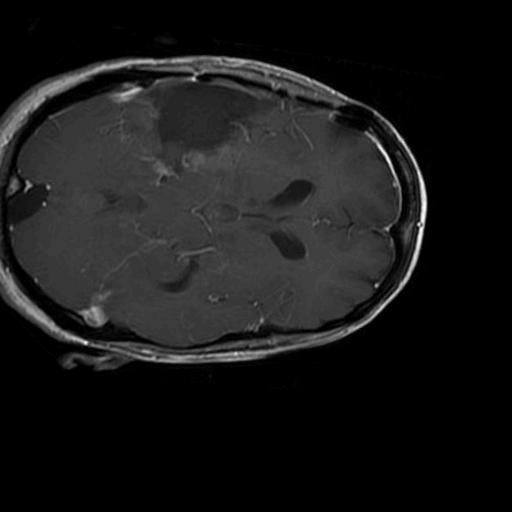
Label: brain_glioma